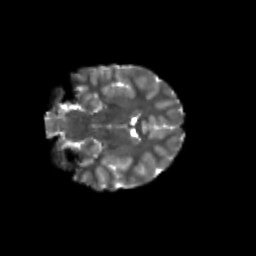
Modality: T2w
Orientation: coronal
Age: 8
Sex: female
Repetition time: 9.512 s
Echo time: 0.089 s